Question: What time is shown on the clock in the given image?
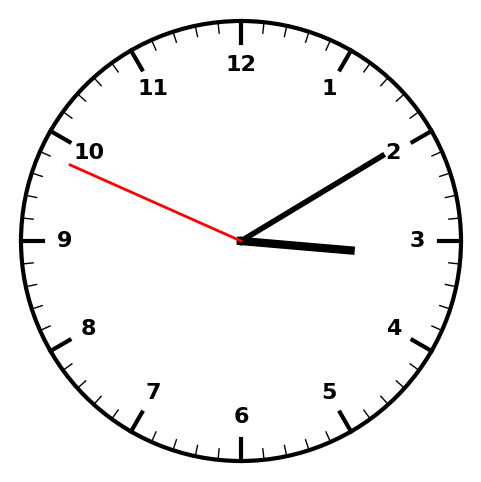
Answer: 03:09:49